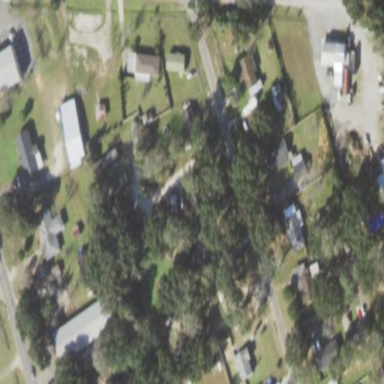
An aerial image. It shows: Residential area known as trailer park.